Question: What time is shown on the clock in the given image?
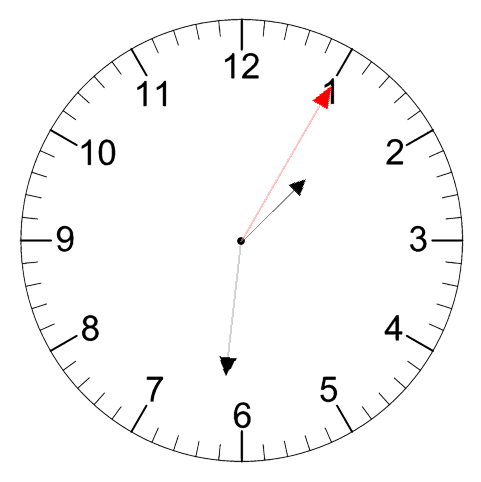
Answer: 01:31:05